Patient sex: F
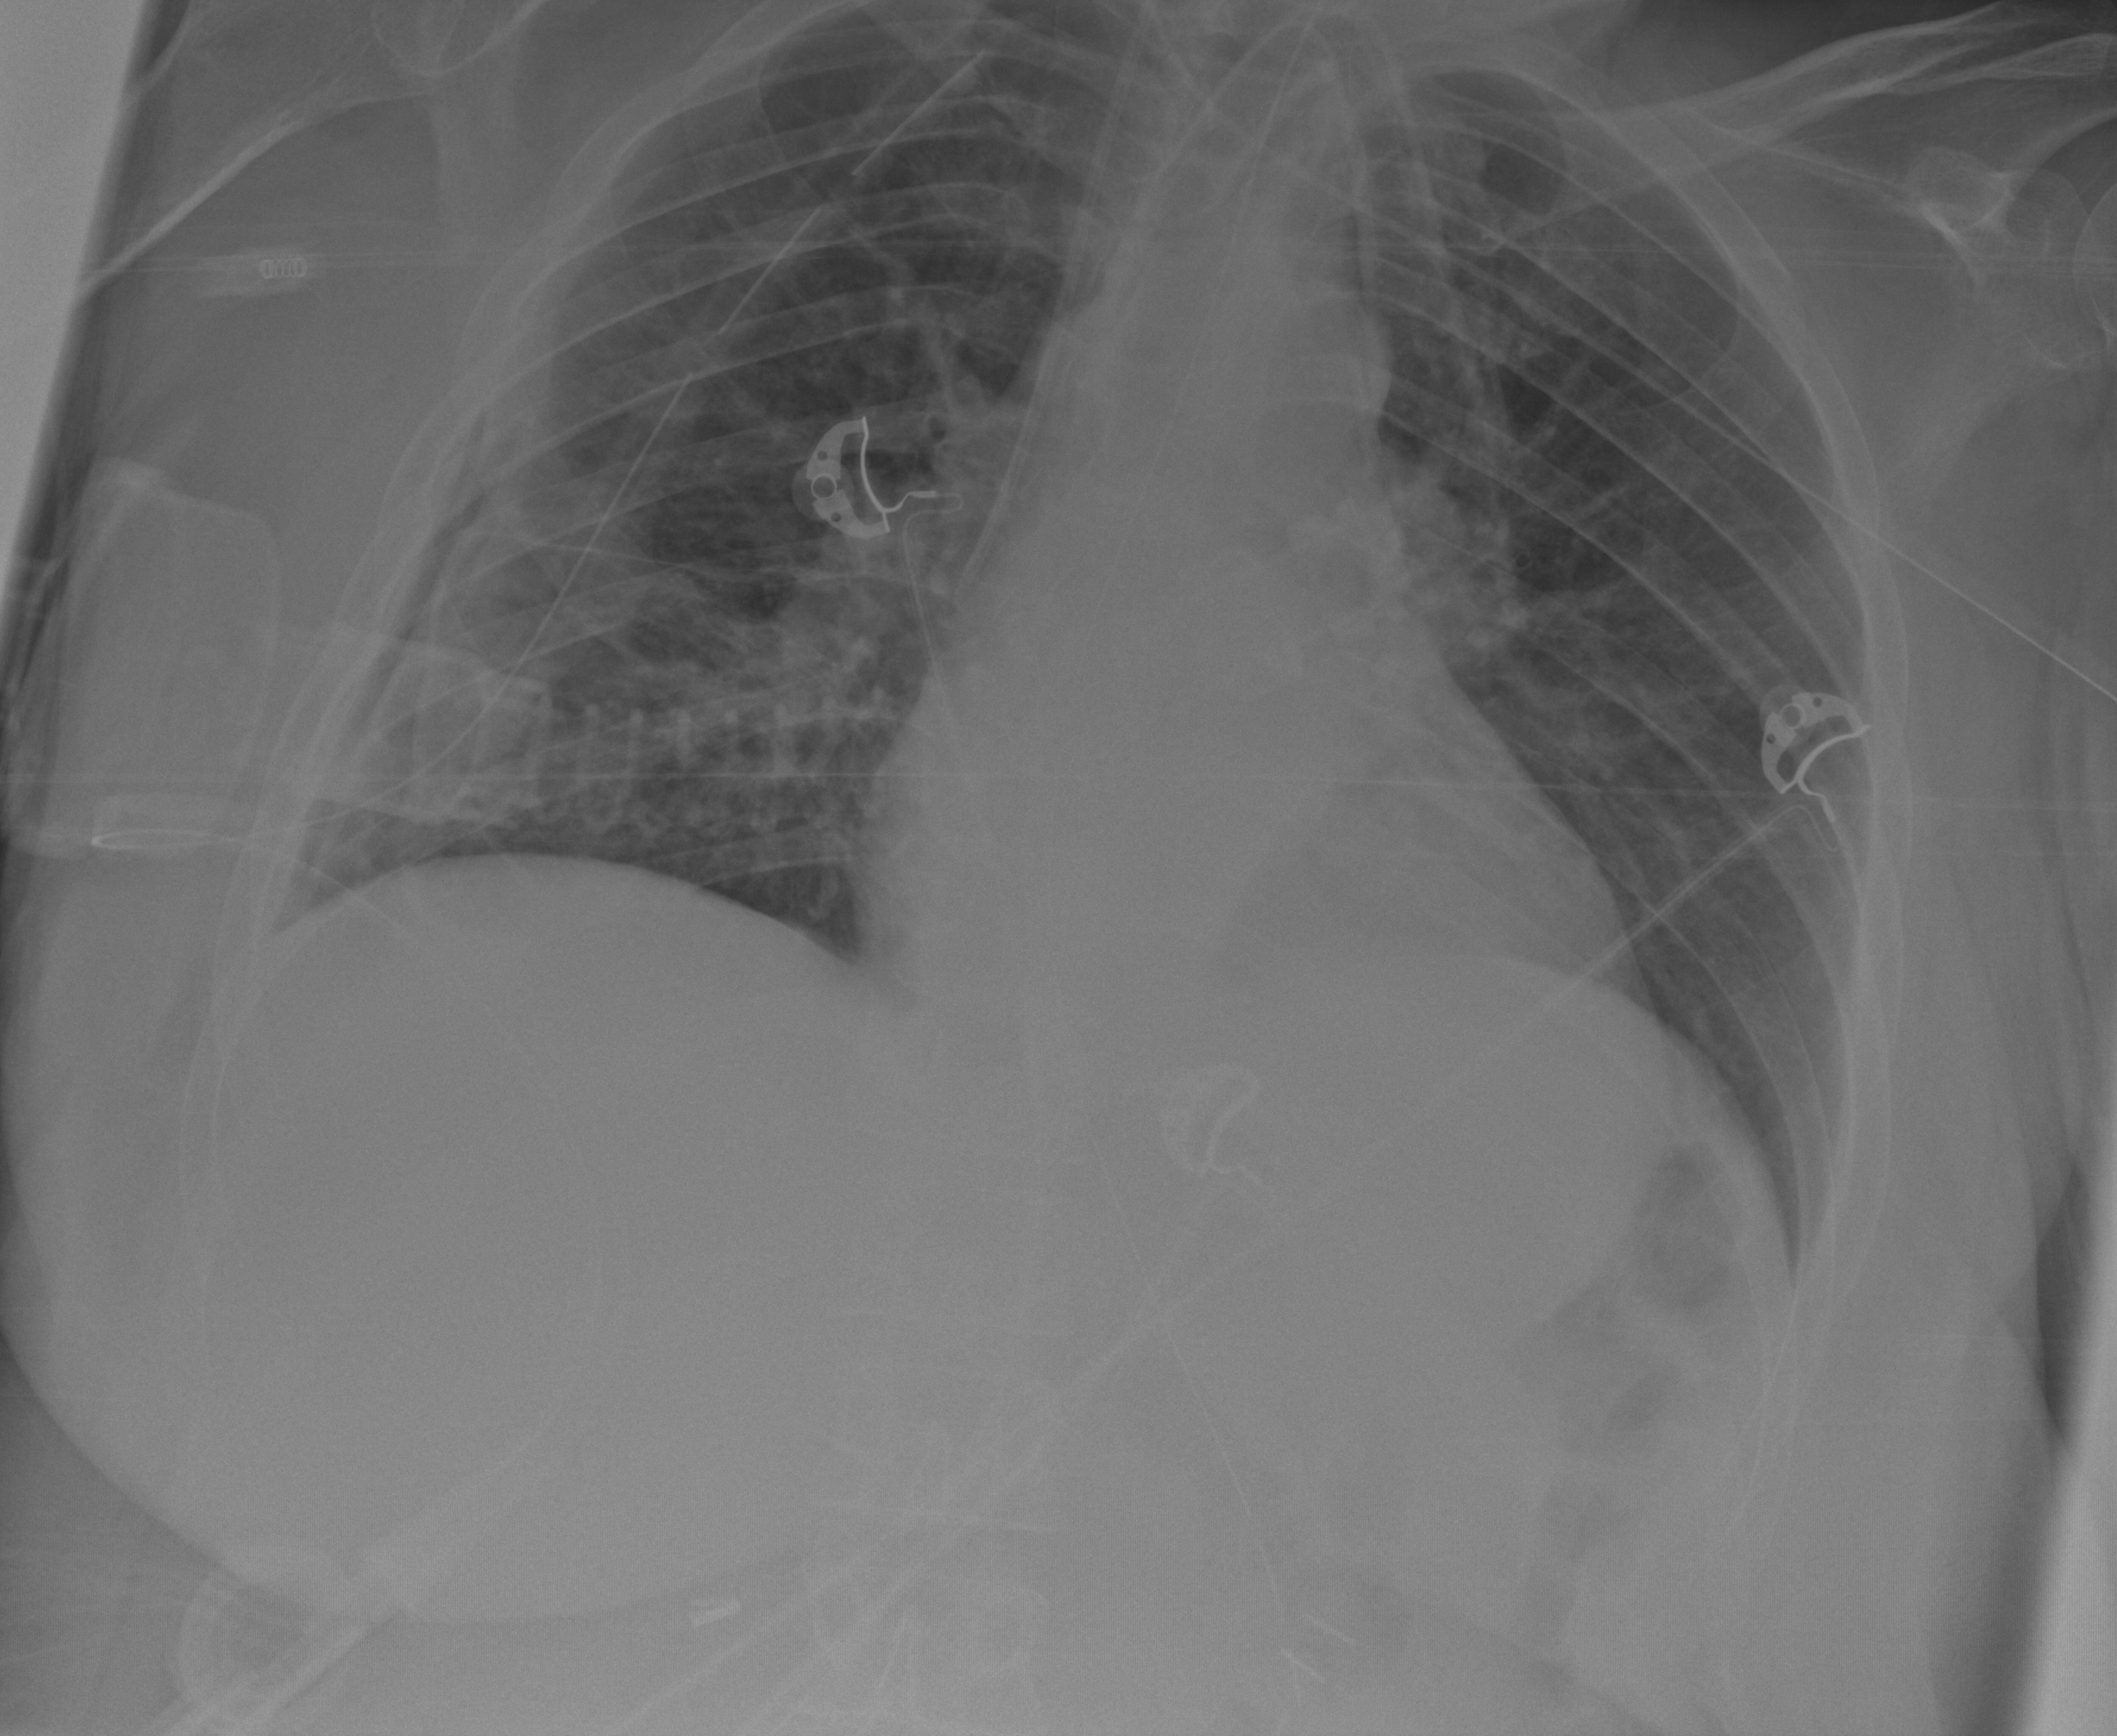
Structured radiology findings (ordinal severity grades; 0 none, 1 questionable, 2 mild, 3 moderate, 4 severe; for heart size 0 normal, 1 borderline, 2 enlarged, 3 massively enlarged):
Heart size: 2
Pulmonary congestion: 2
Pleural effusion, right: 2
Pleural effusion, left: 0
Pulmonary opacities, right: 1
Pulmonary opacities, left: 0
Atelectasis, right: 3
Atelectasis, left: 0